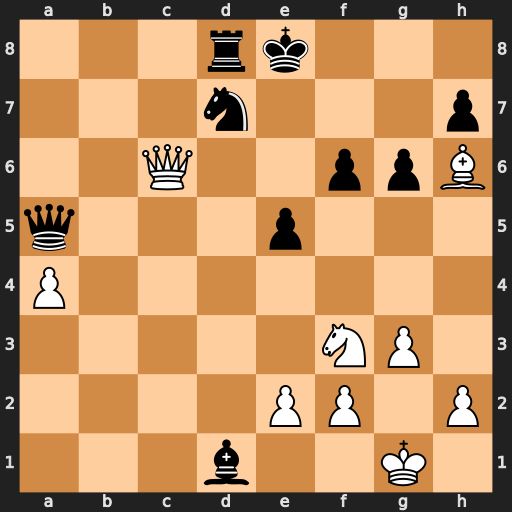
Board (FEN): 3rk3/3n3p/2Q2ppB/q3p3/P7/5NP1/4PP1P/3b2K1
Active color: w
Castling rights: -
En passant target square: -
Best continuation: Qe6#